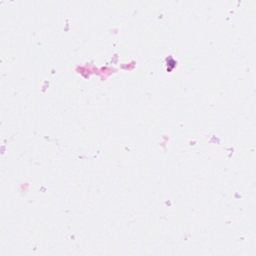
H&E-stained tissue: Breast